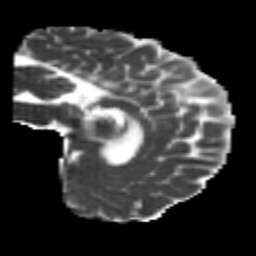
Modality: MD
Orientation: sagittal
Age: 23
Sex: male
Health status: healthy
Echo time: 0.074 s